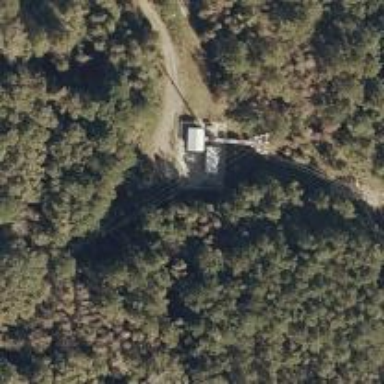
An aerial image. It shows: Mast tower used for communication.